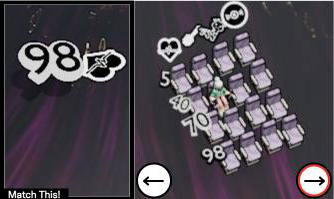
Task: seats
Answer: no